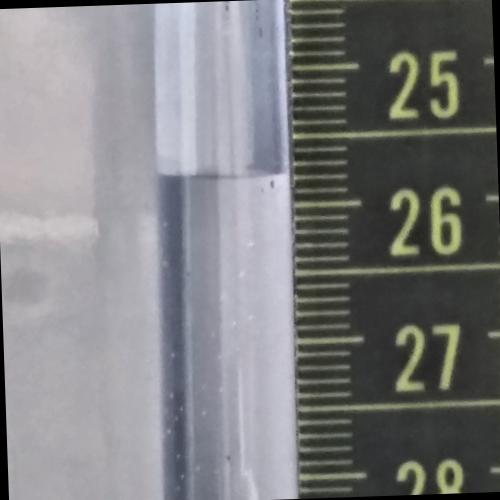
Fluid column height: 25.8 cm